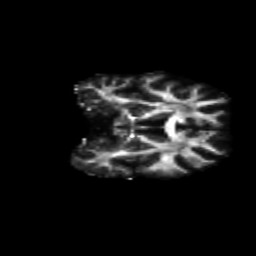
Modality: FA
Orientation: coronal
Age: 70
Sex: female
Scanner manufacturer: siemens
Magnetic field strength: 3 T
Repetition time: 4.71 s
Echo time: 0.0906 s